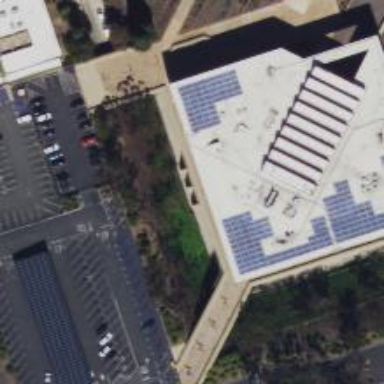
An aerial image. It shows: Solar power generator with photovoltaic panels.